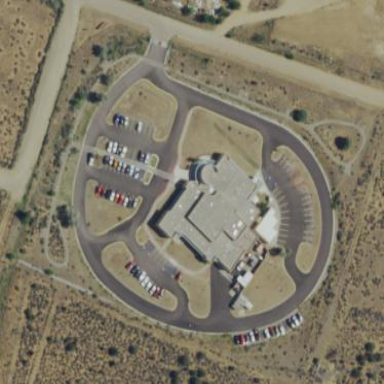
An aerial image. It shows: Hospital providing healthcare services.